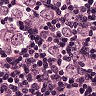
Metastatic tissue present: yes